Question: i'm currently trying to do something for a website, where i can upload certain number of images (that quantity is dynamic and set by administrator of the site).
Watch them visually as a preview and be able to drag them around the container to set the the order of the items themselves.
something similar to this:

In that example i can click in of the squares and add as much images as they allow.
So far jQuery ui drag and drop works for the part asocciated to that. but i'm stuck on how to do the other part without the use of a plugin, not sure if anyone can give me an idea to do it with a jQuery solution or some existance plugin (who doesn't use flash)
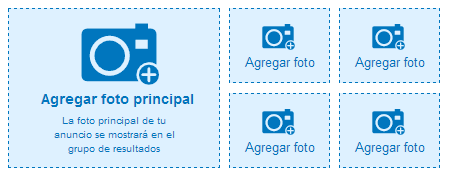
Answer: You can try with <URL>
I used it in some projects, works flawlessly for that matter.